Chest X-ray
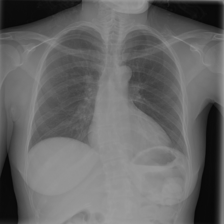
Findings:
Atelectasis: negative
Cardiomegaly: negative
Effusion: negative
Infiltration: negative
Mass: negative
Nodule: negative
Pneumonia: negative
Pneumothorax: negative
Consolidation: negative
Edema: negative
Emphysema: negative
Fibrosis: negative
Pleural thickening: negative
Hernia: negative